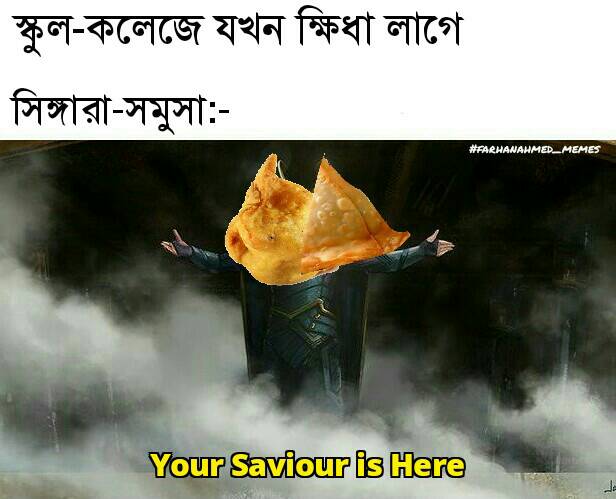
Text: স্কুল-কলেজে যখন ক্ষিধা লাগে সিঙ্গারা-সমুসা:-
Label: Non Hate